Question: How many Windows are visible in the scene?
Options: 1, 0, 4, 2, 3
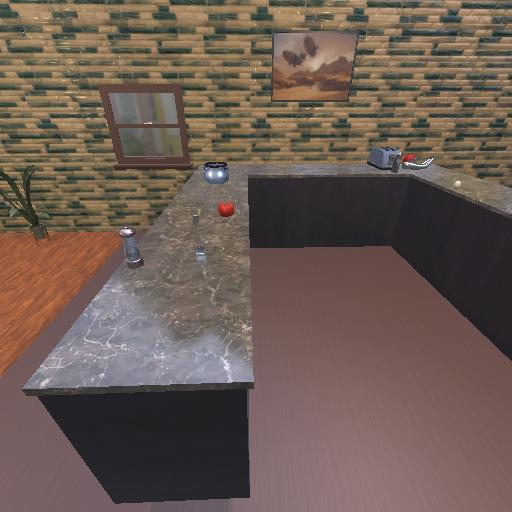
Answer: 1